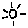
Label: sun